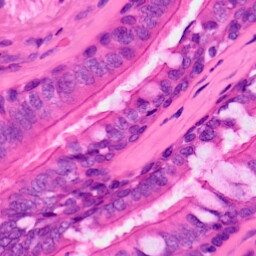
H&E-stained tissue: Lung